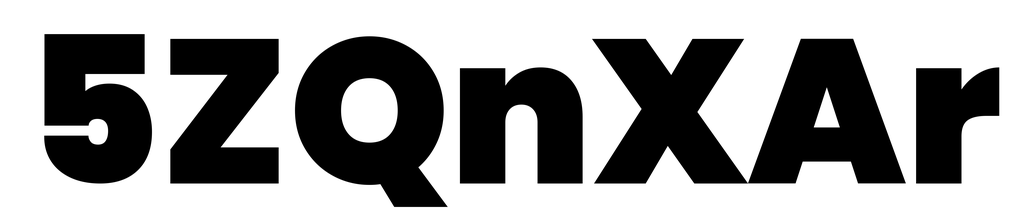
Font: Poppins-Black